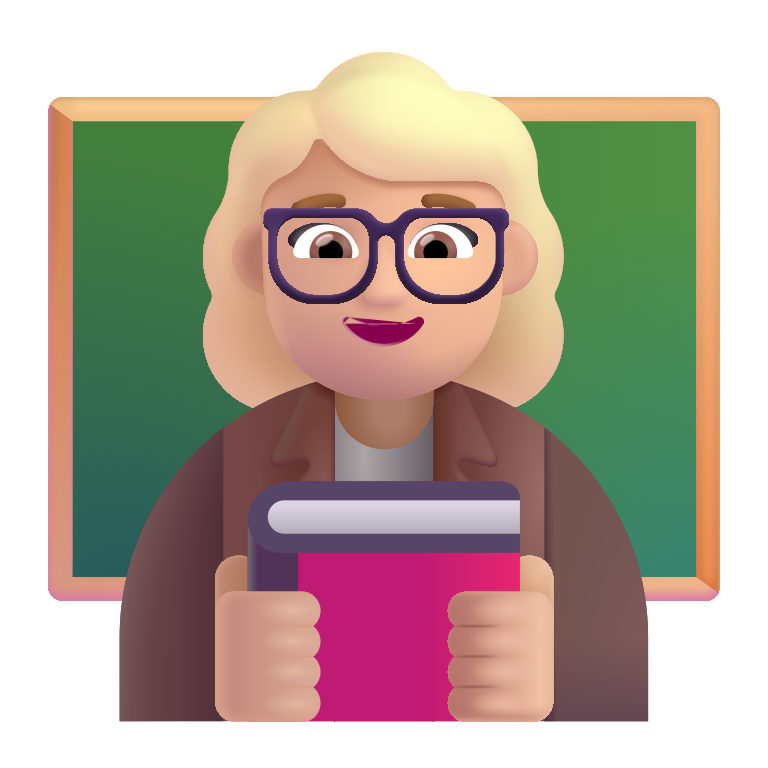
woman teacher color  light